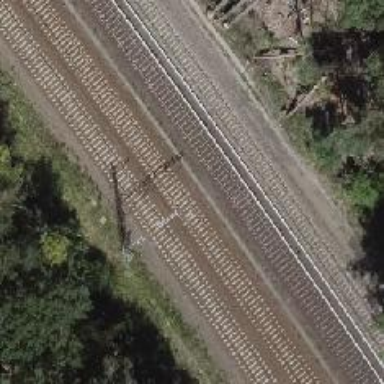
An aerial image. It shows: Milestone along the railway with catenary mast.